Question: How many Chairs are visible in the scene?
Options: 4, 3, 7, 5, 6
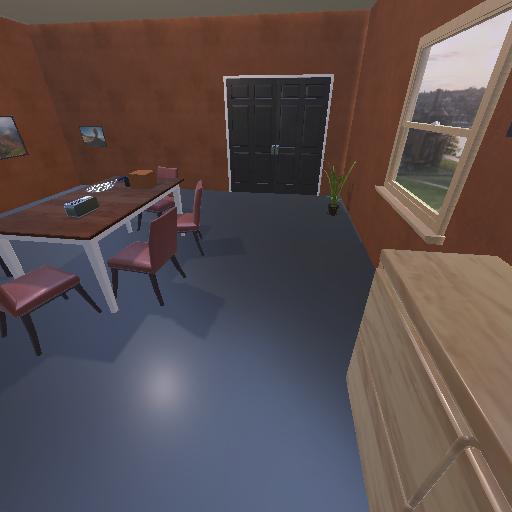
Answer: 4